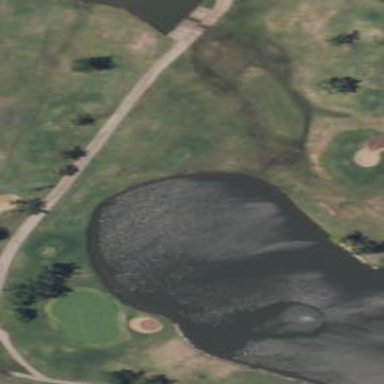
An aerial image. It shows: Water hazard in golf course. The hazard is natural water feature.